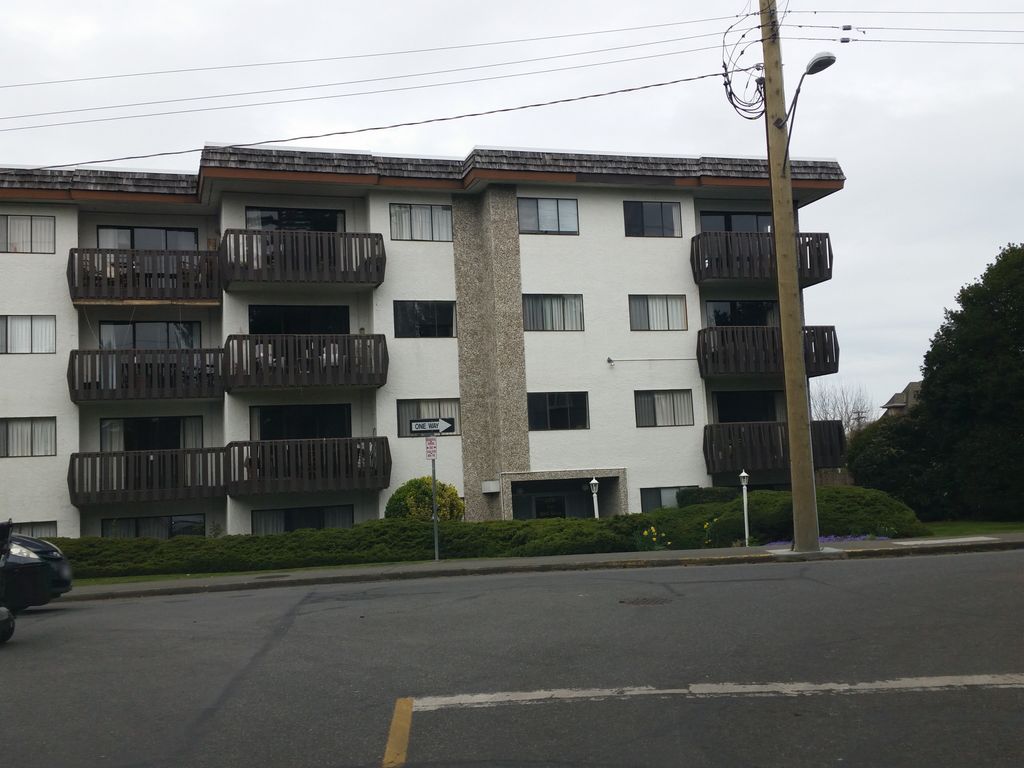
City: victoria